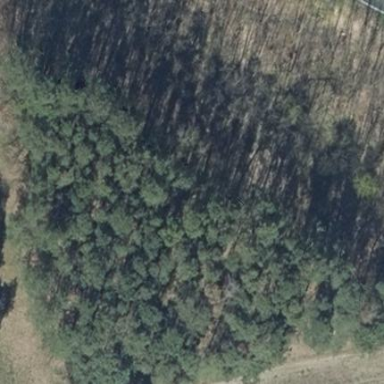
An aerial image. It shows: Forest area.